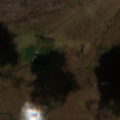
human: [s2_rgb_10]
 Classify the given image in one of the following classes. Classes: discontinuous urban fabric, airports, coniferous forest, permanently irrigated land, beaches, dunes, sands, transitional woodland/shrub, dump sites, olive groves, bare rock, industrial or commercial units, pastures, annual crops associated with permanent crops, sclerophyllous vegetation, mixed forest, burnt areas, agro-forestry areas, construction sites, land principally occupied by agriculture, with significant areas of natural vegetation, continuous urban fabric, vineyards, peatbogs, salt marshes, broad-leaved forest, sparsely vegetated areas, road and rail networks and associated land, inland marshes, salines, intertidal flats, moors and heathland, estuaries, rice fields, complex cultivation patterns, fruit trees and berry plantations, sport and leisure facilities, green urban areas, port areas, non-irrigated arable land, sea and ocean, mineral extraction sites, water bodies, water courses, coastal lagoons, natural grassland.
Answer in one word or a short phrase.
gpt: complex cultivation patterns, peatbogs